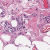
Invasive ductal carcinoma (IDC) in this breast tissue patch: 0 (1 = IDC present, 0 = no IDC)